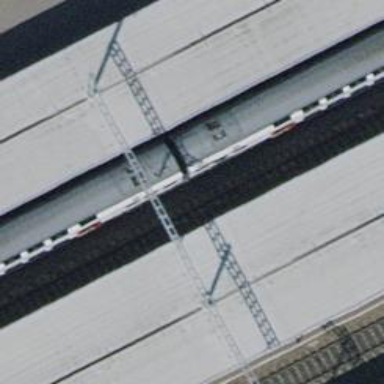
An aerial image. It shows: Railway stop with public transport stop position.